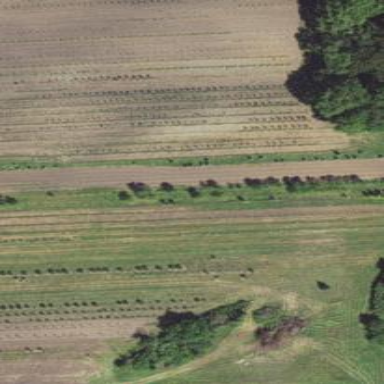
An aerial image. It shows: Plant nursery filled with trees.